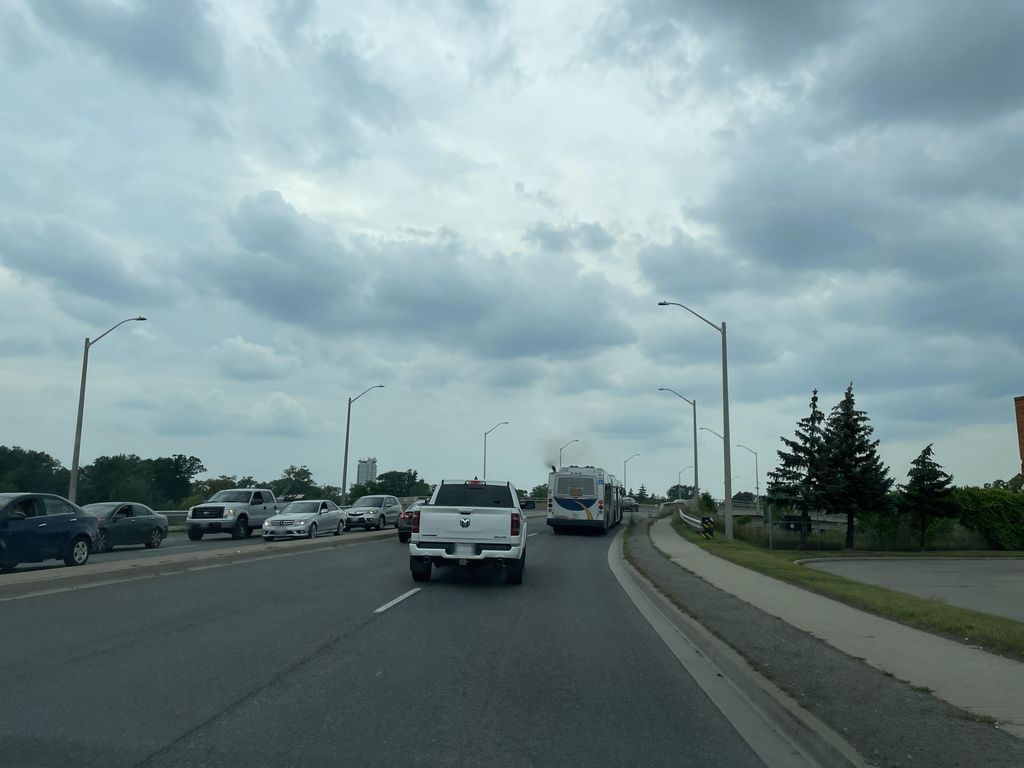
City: hamilton